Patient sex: M
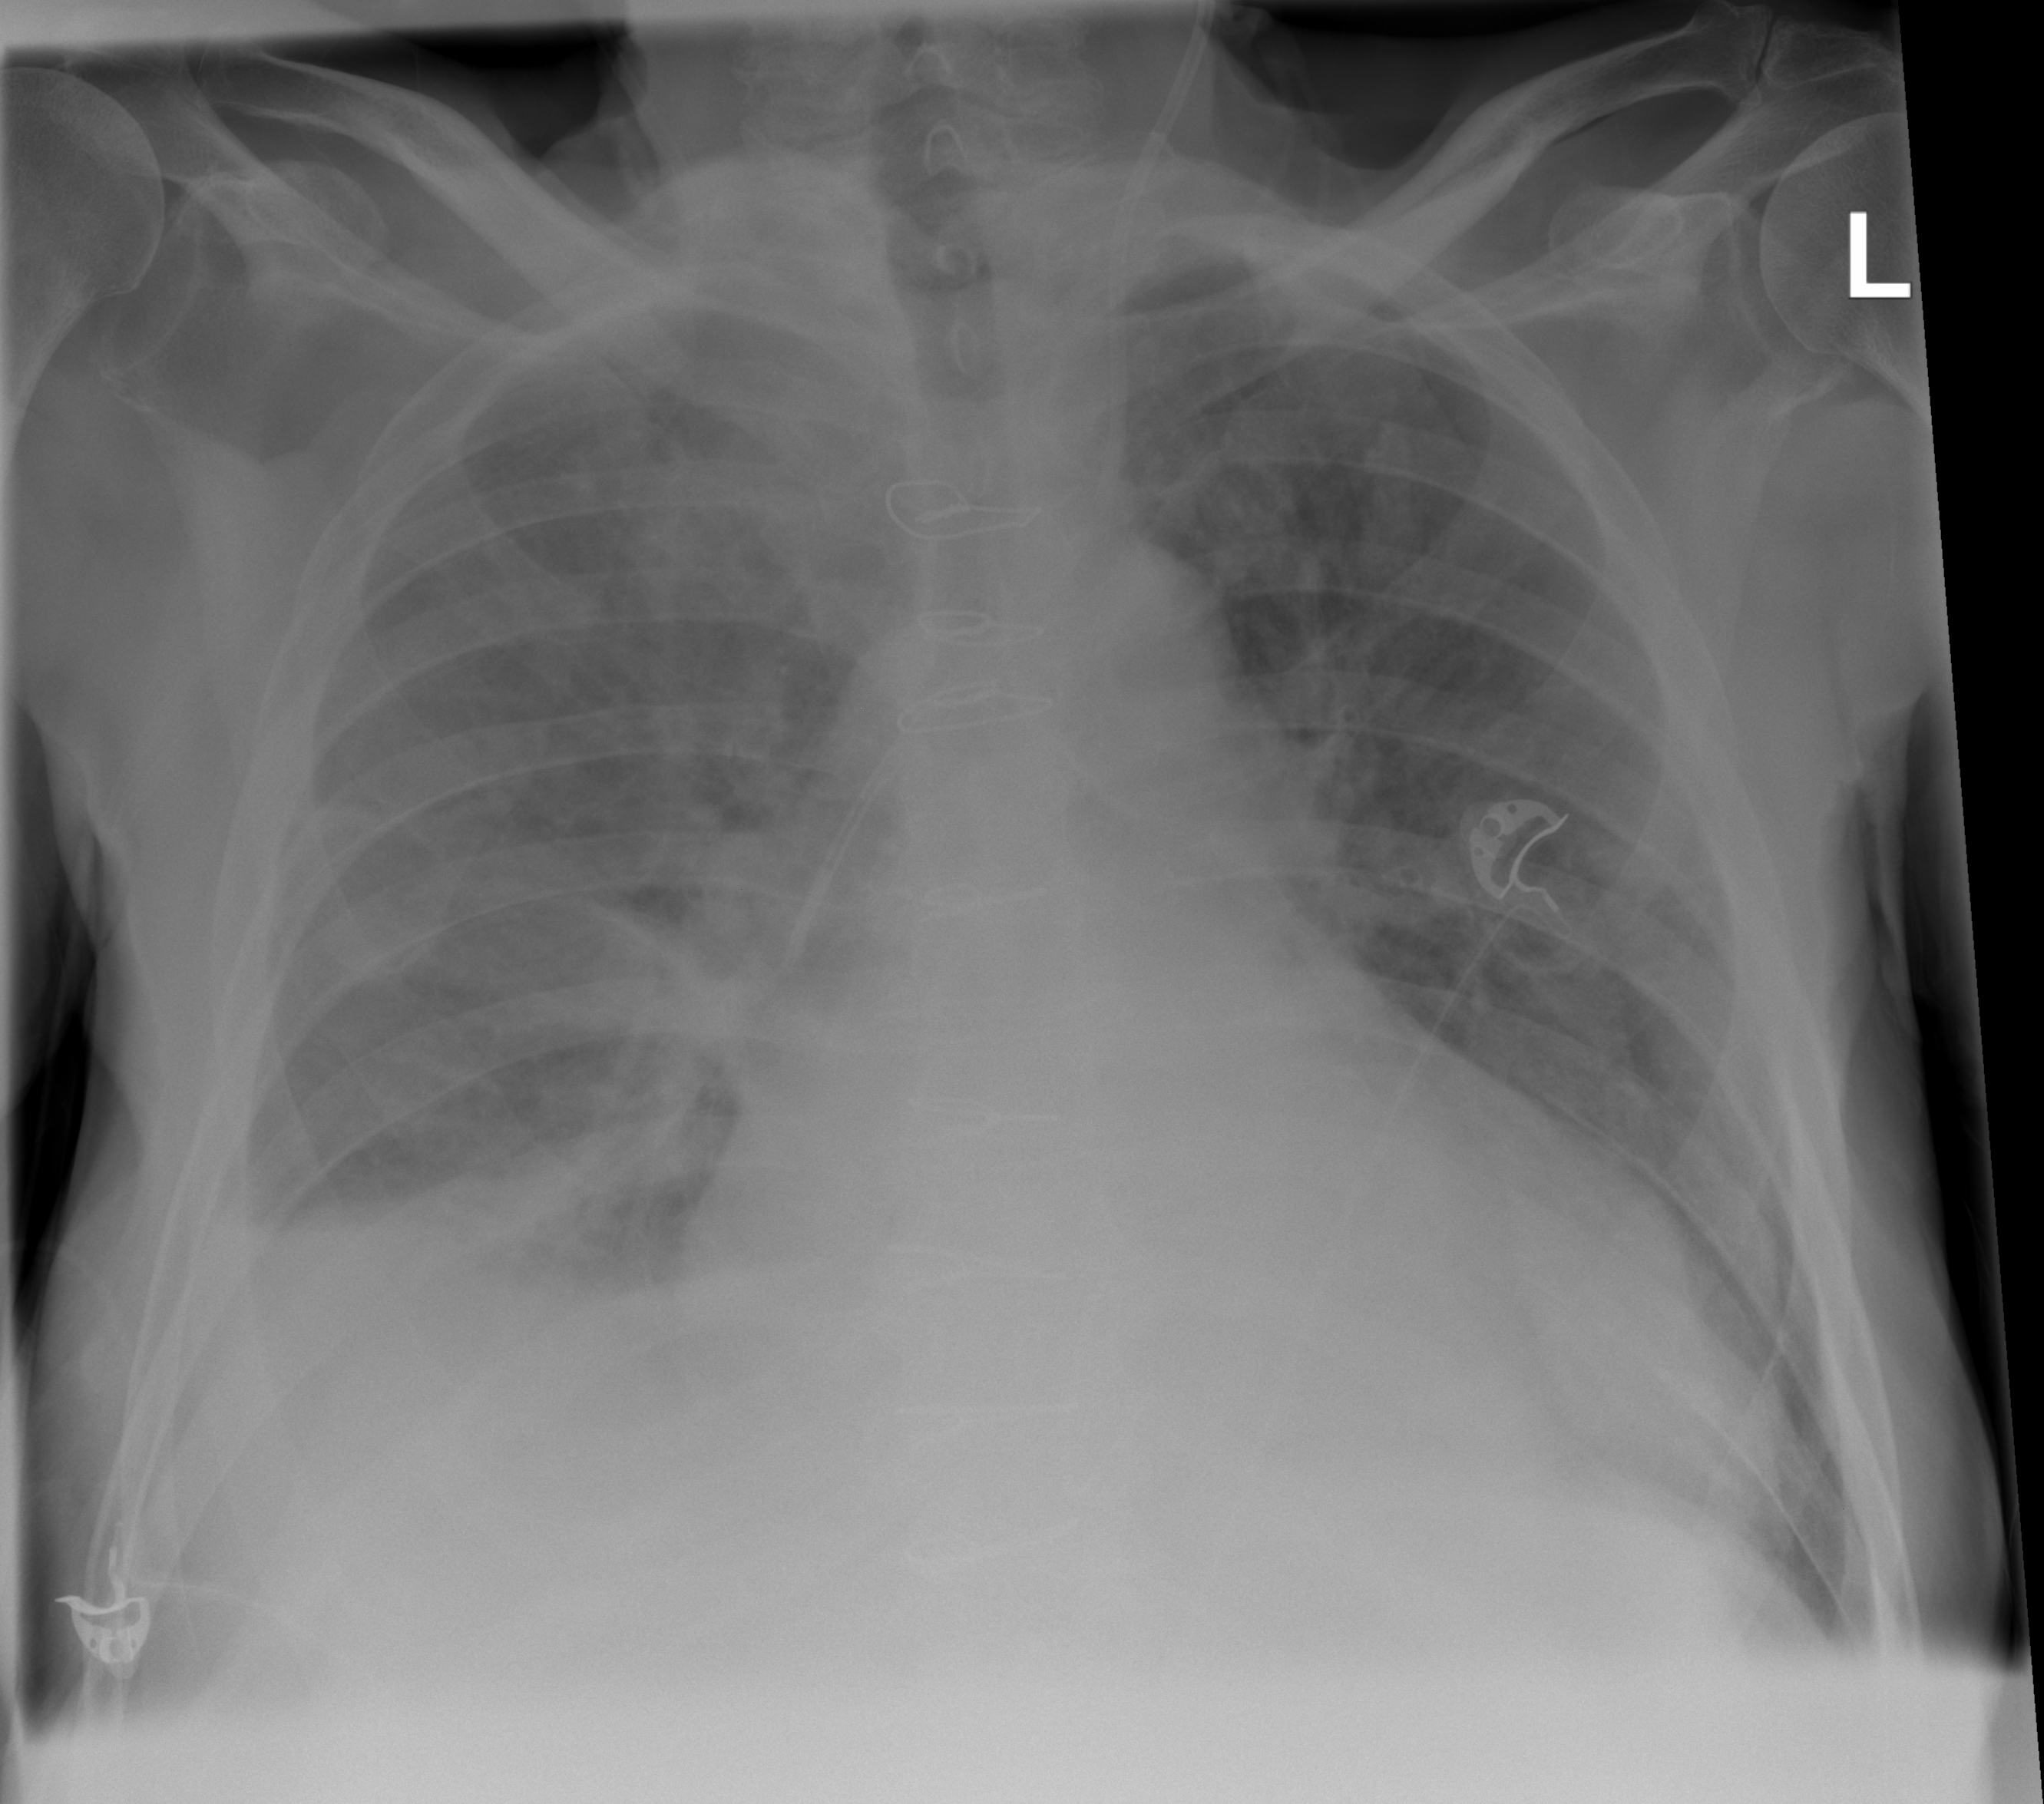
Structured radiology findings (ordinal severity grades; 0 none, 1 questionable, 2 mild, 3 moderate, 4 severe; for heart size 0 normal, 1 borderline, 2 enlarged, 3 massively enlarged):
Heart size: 2
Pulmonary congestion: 3
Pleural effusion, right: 2
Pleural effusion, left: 2
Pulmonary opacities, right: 2
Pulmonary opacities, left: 0
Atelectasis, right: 2
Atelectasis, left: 2